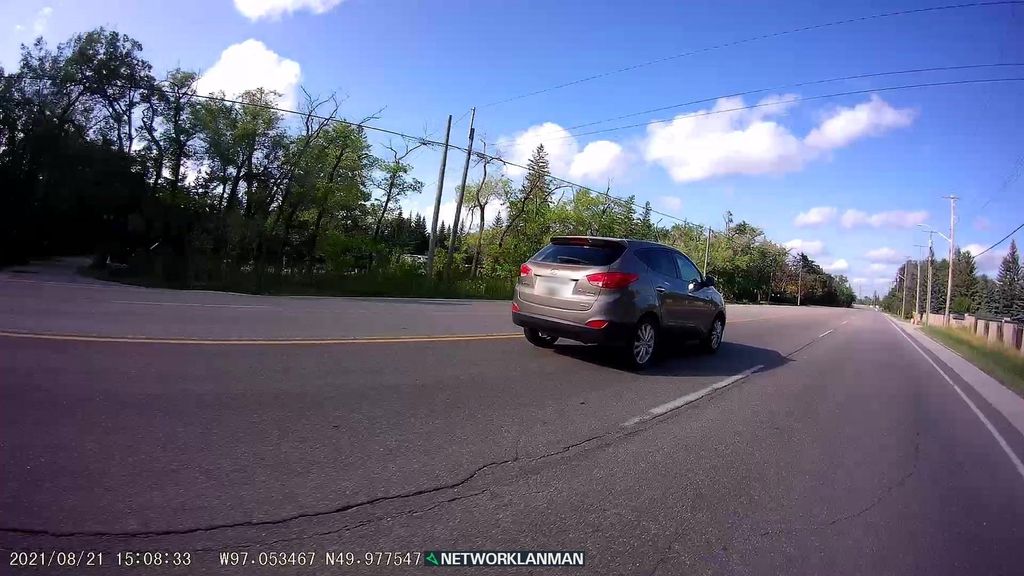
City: winnipeg